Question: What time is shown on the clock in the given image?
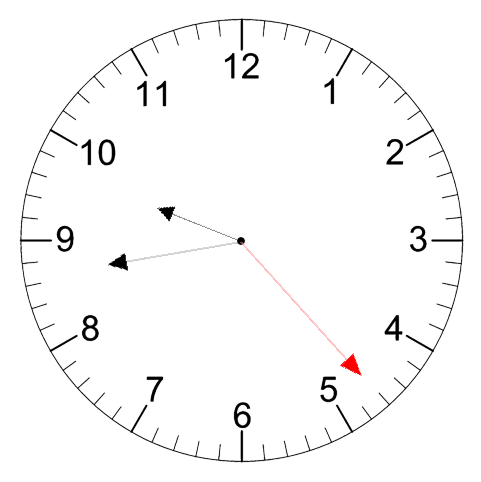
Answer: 09:43:23